Field crop: maize
Growth stage: 2
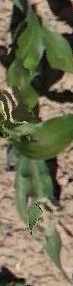
Species: maize